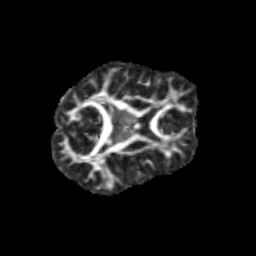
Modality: FA
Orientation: axial
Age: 12
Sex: male
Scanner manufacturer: siemens
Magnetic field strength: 3 T
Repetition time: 3.8 s
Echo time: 0.07 s